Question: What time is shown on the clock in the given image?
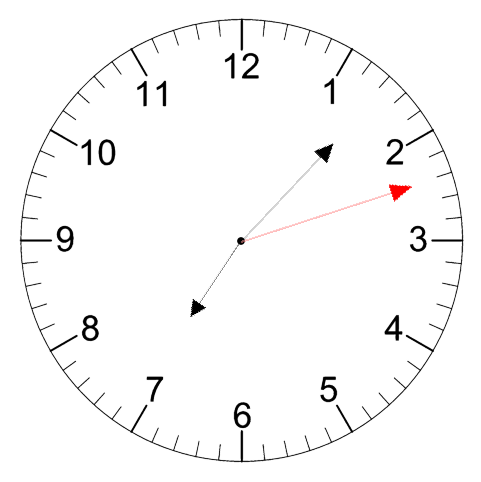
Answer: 07:07:12